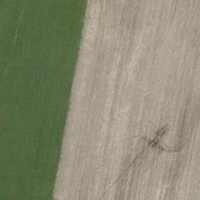
EUNIS habitat code: 52
Species observed at this site:
Cyperus esculentus